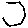
Label: hexagon